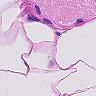
Metastatic tissue present: no